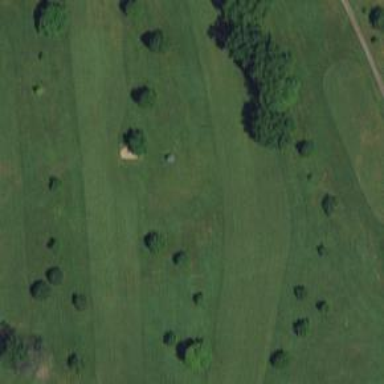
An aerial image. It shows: Golf fairway surrounded by grass.